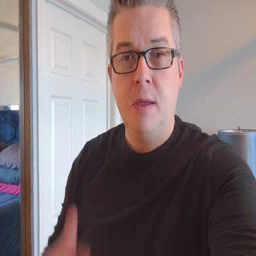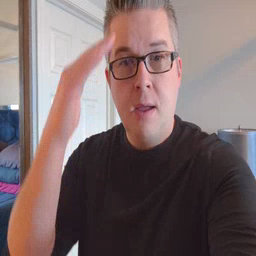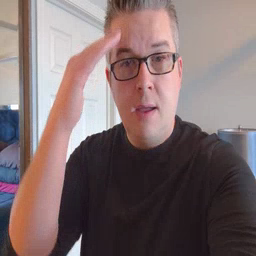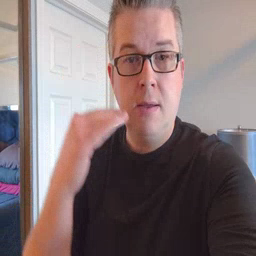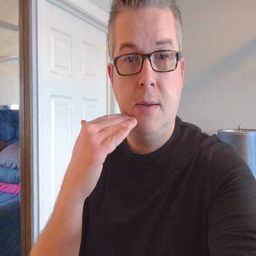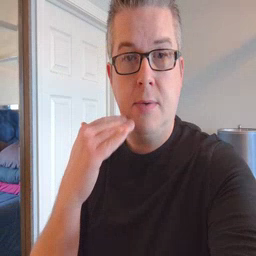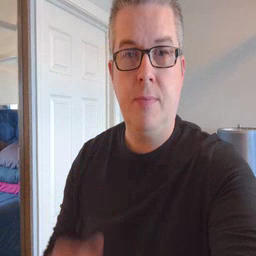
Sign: head